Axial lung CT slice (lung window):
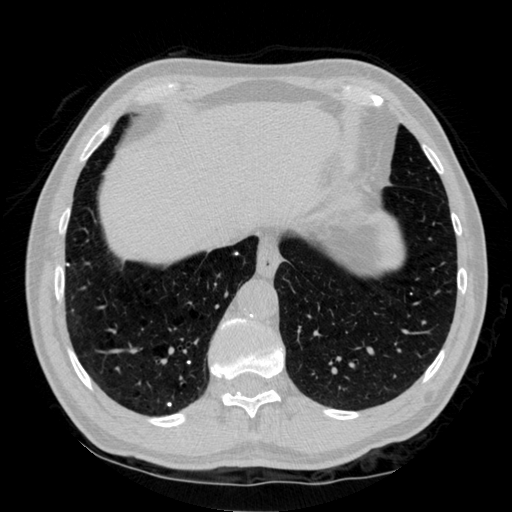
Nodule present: no